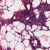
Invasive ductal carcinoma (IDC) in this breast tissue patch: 1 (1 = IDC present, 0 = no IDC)